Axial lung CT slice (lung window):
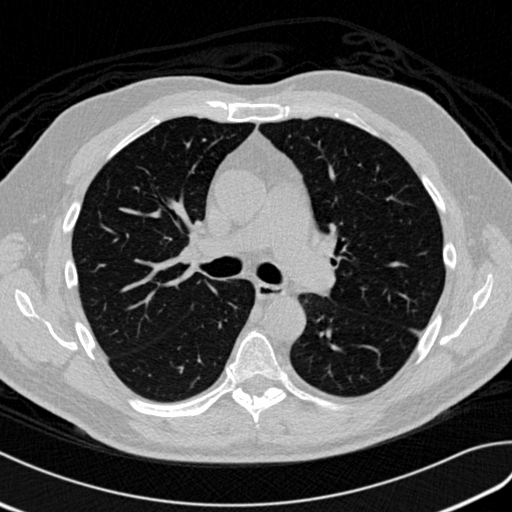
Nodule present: no